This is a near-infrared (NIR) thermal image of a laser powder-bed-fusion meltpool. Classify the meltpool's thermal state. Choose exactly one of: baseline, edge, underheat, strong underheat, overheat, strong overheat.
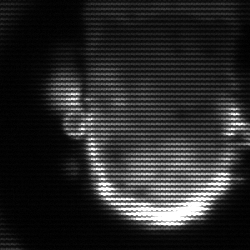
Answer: baseline